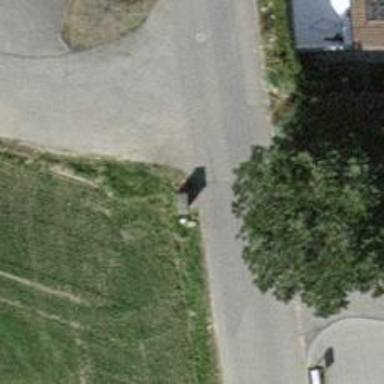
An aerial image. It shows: Street cabinet meant for power infrastructure.